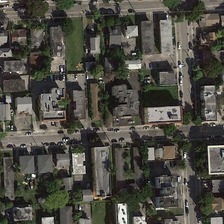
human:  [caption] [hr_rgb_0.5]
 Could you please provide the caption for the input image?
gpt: many buildings and green trees are in a dense residential area .

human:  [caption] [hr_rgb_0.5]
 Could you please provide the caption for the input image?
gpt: many buildings and green trees are in a dense residential area .

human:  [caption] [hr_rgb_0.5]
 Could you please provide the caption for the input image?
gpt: many buildings and green trees are in a dense residential area .

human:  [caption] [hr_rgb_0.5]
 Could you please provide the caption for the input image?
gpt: many buildings and green trees are in a dense residential area .

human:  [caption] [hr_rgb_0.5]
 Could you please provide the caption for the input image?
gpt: many buildings and green trees are in a dense residential area .